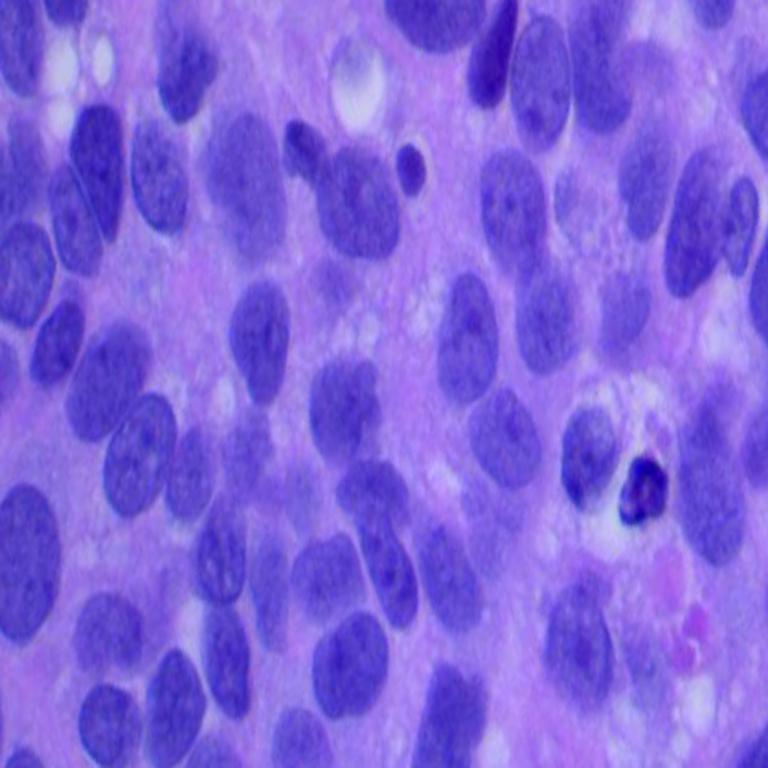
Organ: lung
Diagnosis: squamous carcinomas